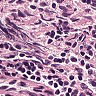
Metastatic tissue present: no